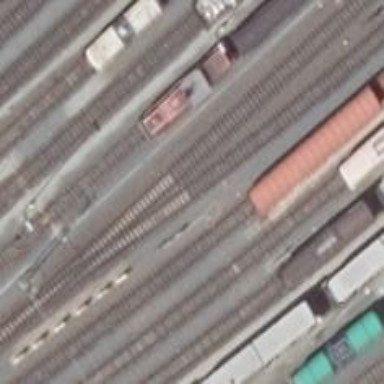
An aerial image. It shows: Rail yard with electrified contact lines for the trains.